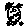
Label: moon